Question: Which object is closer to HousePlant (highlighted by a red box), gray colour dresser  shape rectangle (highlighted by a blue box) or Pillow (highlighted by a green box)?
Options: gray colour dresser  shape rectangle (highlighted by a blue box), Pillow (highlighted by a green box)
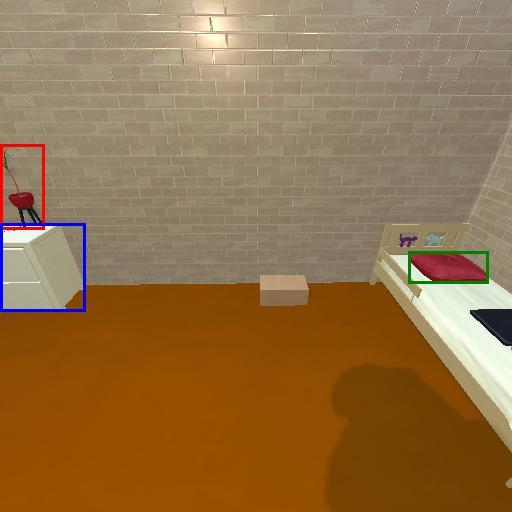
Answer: gray colour dresser  shape rectangle (highlighted by a blue box)